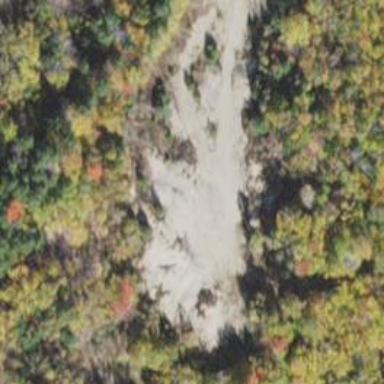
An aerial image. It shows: Quarry area.